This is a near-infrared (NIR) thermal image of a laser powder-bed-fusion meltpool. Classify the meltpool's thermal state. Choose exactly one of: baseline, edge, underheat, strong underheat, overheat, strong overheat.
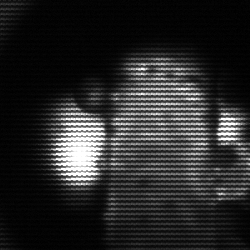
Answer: strong underheat